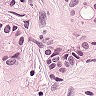
Metastatic tissue present: yes